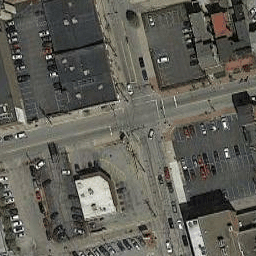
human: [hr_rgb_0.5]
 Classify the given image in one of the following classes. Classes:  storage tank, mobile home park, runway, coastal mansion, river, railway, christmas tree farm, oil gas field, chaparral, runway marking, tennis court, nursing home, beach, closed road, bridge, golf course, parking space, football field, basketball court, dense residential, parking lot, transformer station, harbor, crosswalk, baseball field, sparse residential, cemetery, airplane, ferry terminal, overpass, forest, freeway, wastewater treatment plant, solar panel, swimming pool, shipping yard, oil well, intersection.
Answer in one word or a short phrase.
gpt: intersection